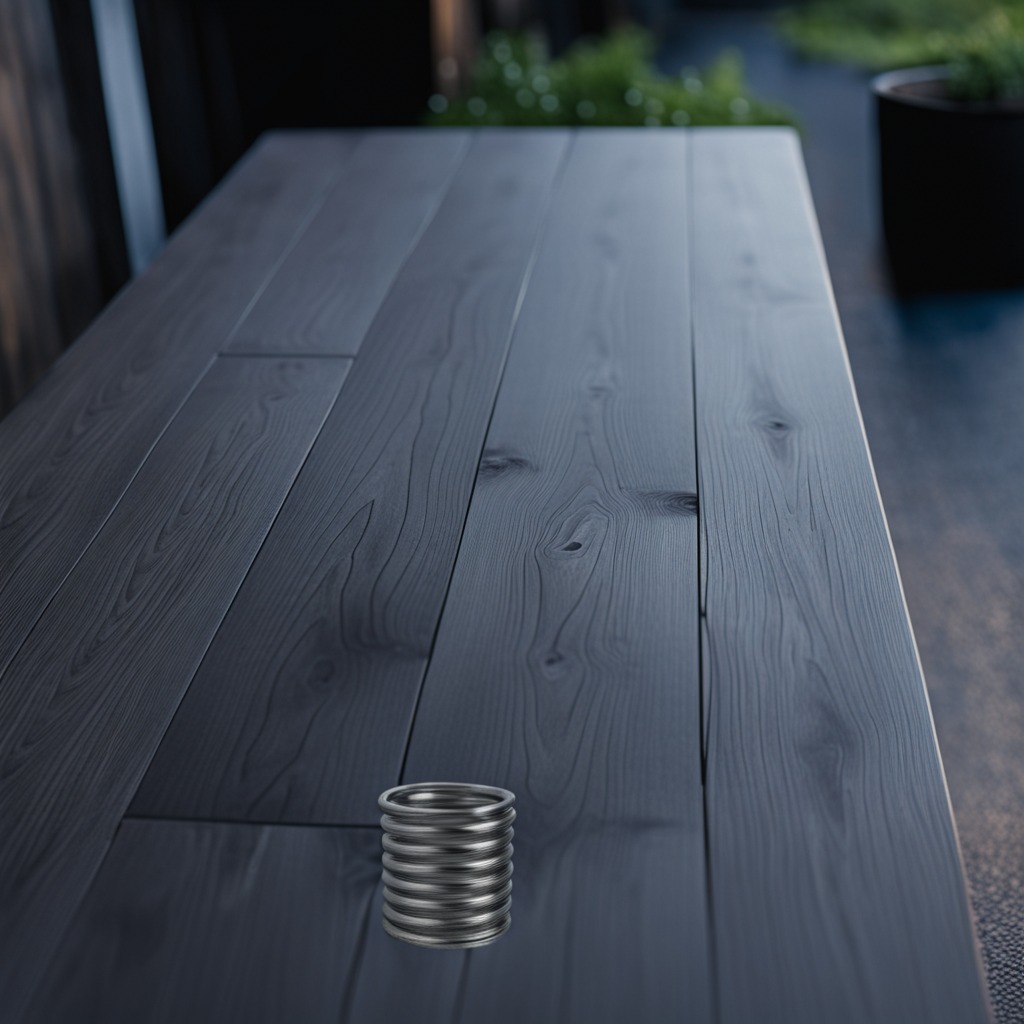
A coiled metal spring is lying on the old table.